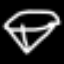
Label: diamond